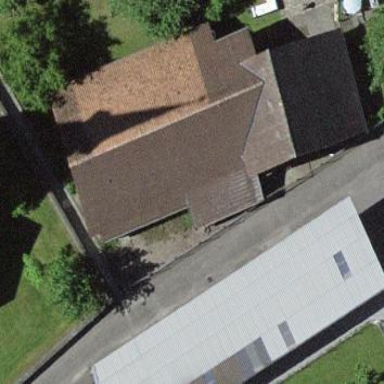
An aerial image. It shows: Rural barn.